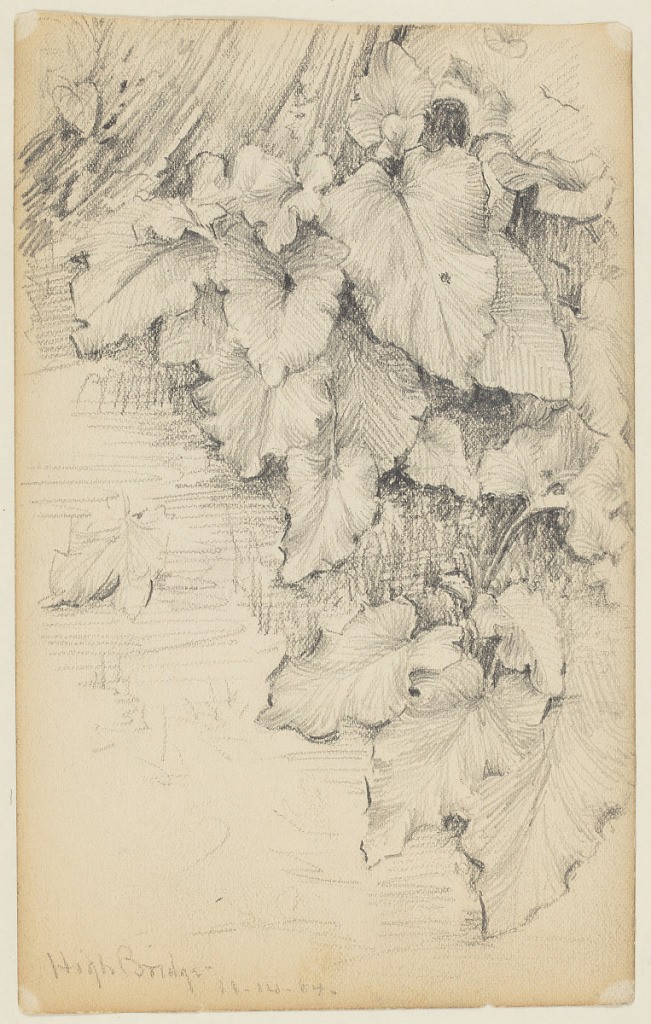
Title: Study of Plants at the Edge of Water, High Bridge
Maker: Walter Clark, American, 1848–1917
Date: November 14, 1884
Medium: Graphite on paper
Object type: Album page
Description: Study of large-leafed plants at the edge of water. The water is shown at left, and the base of a tree in the left rear. Verso: At right, the left part of a sketch of two clouds.